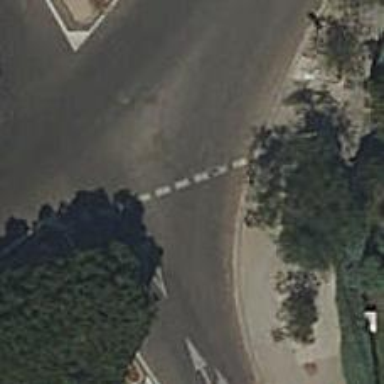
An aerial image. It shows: Road with "give way" sign.